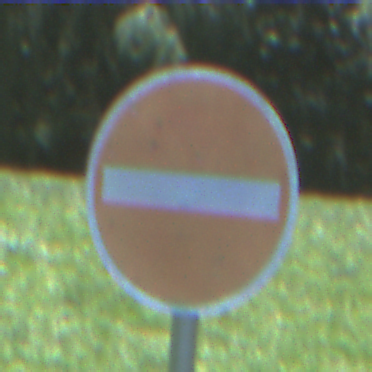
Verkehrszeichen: VerbotDerEinfahrt
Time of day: Midday
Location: Outdoor (Nature)
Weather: Clear
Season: Summer
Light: Natural